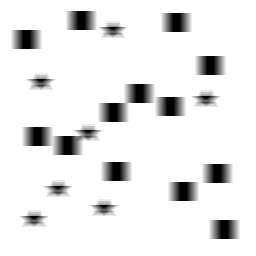
Squares: 13
Triangles: 0
Stars: 7
Total shapes: 20